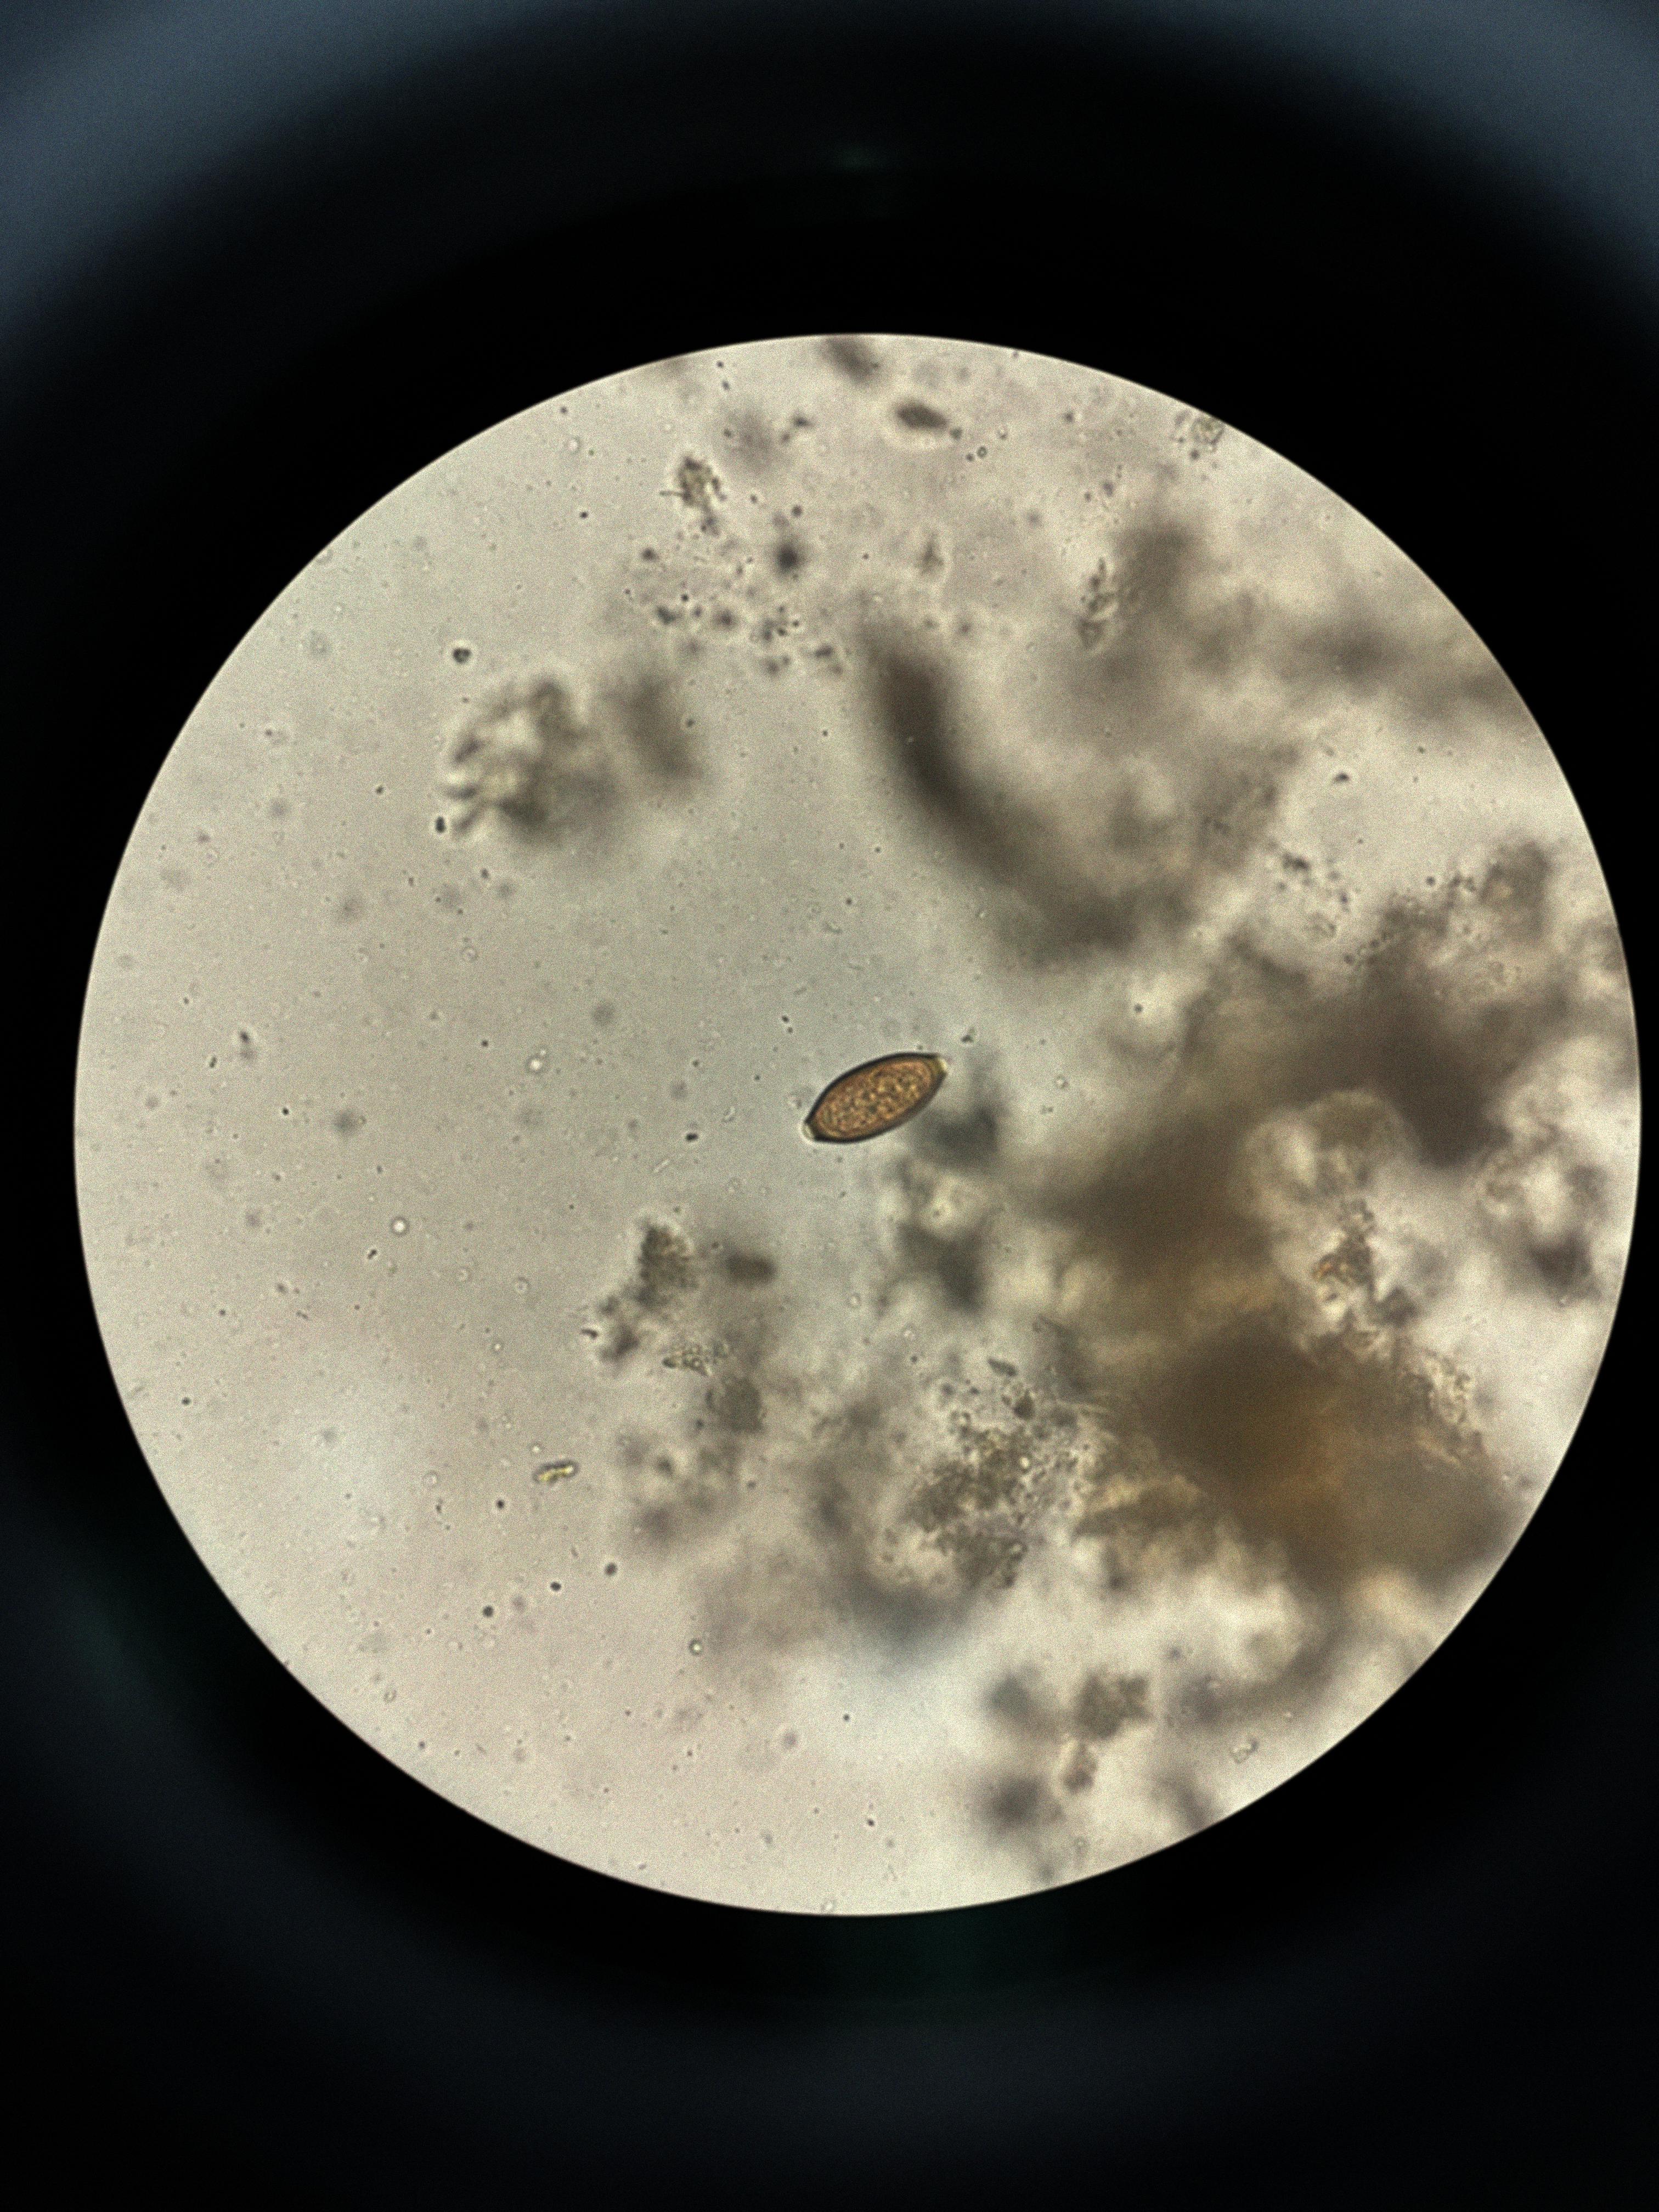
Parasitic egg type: Trichuris trichiura